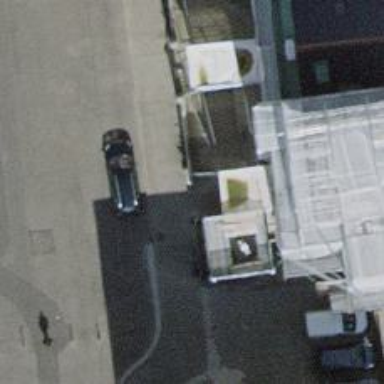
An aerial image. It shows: Entrance with barrier.